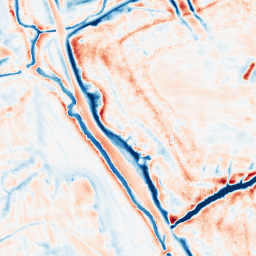
Category: edge_preserving
Decomposition family: bilateral
Decomposition parameters: d: 21
sigma_color: 75
sigma_space: 25
Upsampling method: bicubic
Upsampling parameters: scale: 8
Upsampling scale: 8